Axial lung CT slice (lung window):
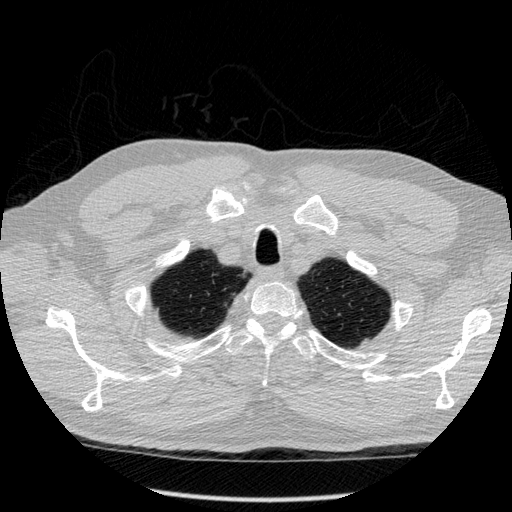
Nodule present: no